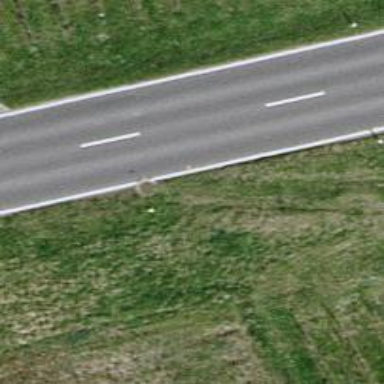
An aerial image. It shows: Primary road with asphalt surface.